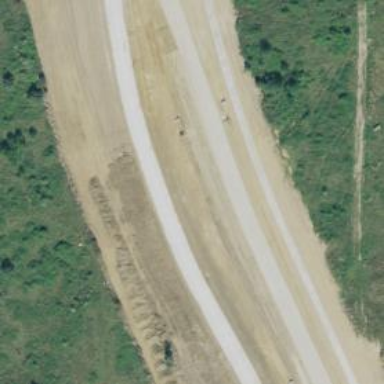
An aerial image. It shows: Secondary road that functions as expressway.